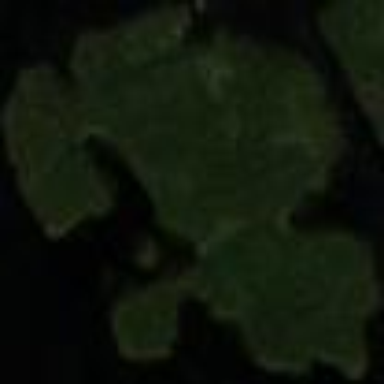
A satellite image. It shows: Islet.